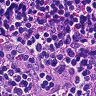
Metastatic tissue present: no